Aerial crown-view tile of a tropical tree (Barro Colorado Island, Panama), acquired 20241014:
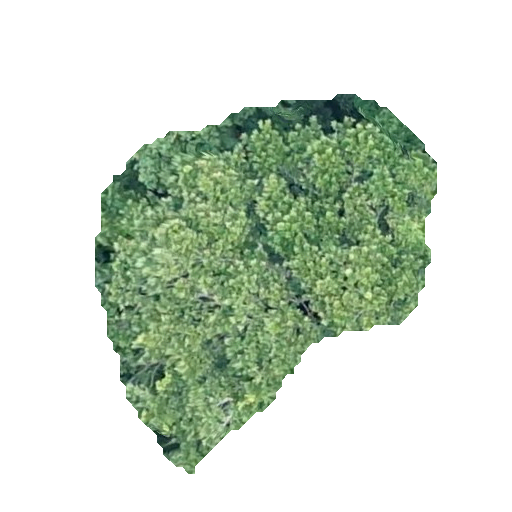
Species: Anacardium excelsum
GBIF accepted scientific name: Anacardium excelsum
Crown area: 130.916 m²